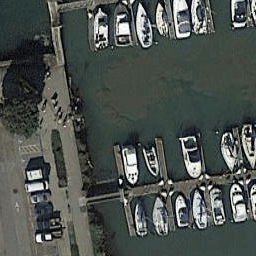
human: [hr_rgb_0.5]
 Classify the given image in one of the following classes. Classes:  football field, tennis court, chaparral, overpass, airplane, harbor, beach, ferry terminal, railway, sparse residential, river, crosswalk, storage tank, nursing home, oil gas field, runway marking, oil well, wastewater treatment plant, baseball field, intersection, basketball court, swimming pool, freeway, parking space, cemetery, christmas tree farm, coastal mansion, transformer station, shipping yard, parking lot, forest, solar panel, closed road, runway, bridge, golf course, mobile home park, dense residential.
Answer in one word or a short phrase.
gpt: harbor